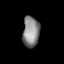
Tissue: lung
Cell type: Others
Senescence score: 0.2309
Nuclear area (px): 498
Mean DAPI intensity: 136.331